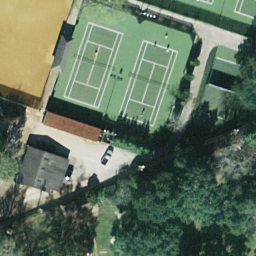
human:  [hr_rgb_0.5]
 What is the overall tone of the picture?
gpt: tennis court